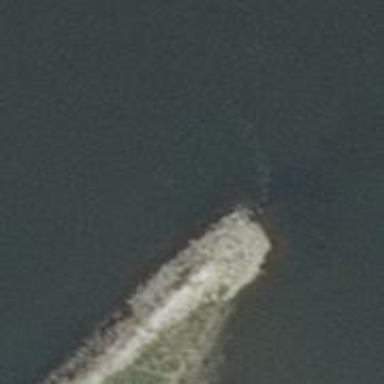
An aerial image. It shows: Breakwater structure.